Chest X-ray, AP view. Patient: 26 years old, sex M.
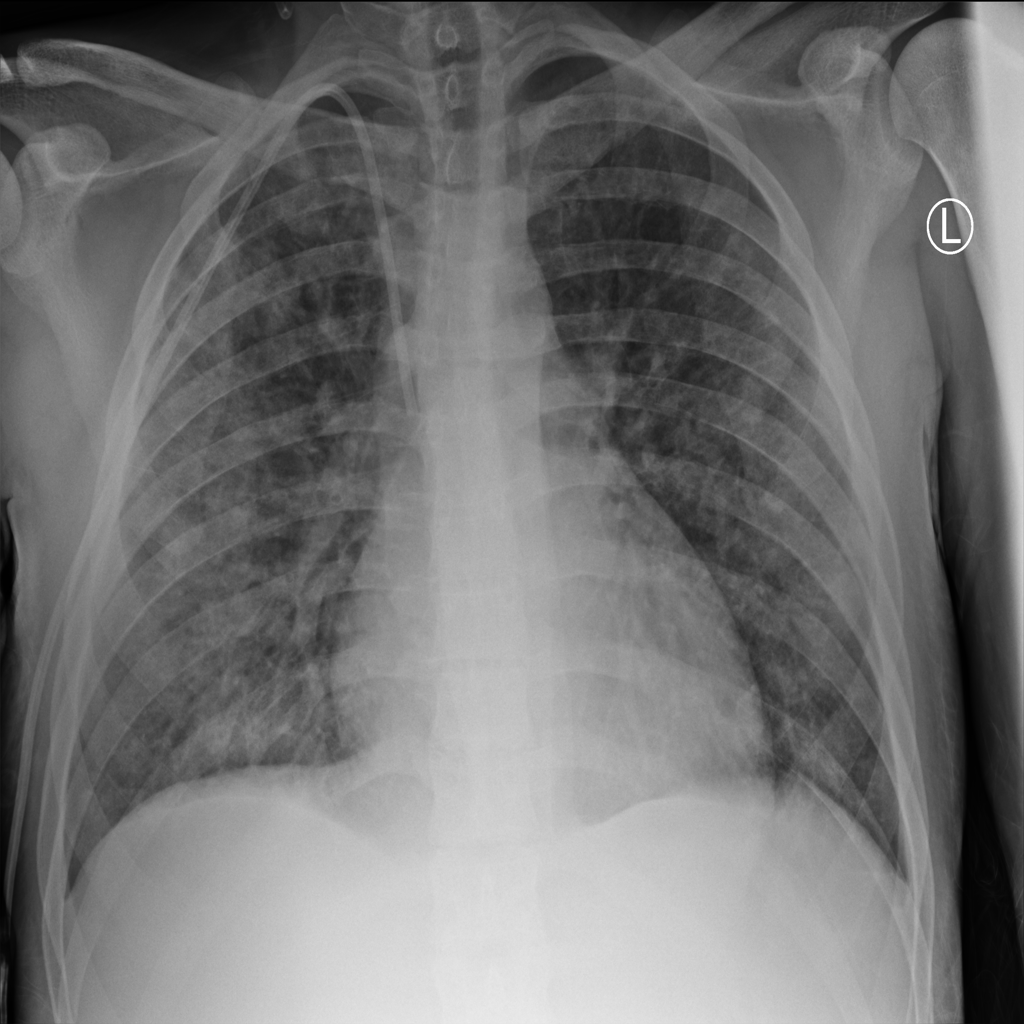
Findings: Infiltration, Nodule